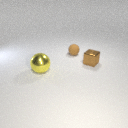
small brown metal cube to the right of small brown rubber sphere